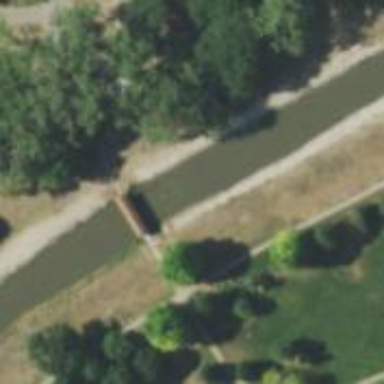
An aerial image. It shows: Footway on bridge.